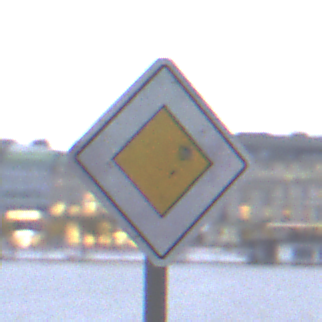
Verkehrszeichen: Vorfahrtsstrasse
Umgebung: Outdoor, Urban
Tageszeit: MorningAfternoon
Wetter: Overcast
Licht: Natural
Jahreszeit: NotSpecified
Kontrast: LowContrast